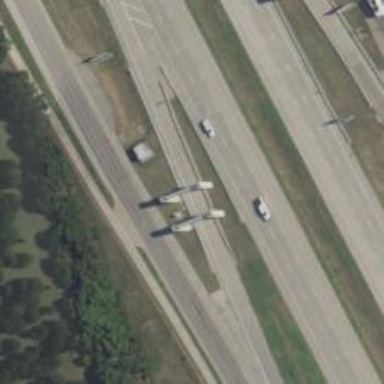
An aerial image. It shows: Toll gantry on the road.